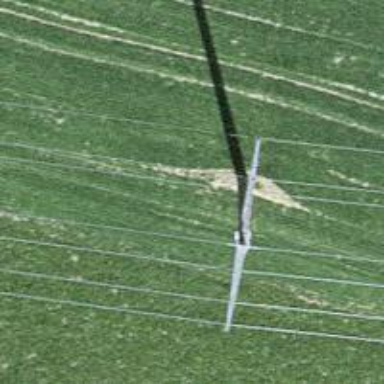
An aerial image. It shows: Power pole.